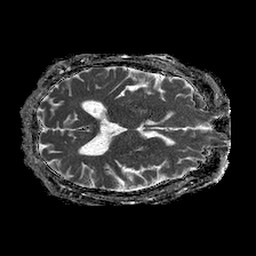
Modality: ADC
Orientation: axial
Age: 64
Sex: male
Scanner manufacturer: philips
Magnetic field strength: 1.5 T
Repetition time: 4.6 s
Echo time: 0.08517 s